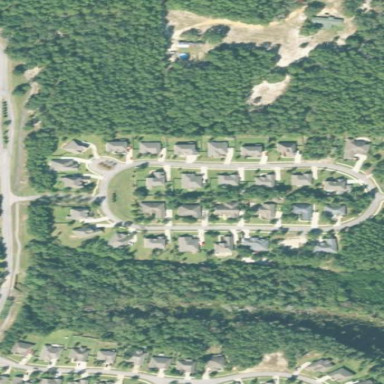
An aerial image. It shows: This residential area consists of single-family homes.